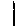
Label: line